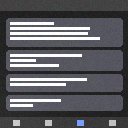
Screen state: on